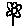
Label: flower